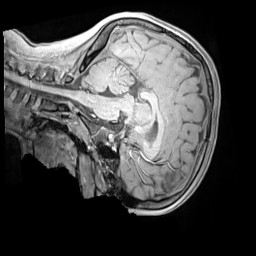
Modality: MP2RAGE
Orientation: sagittal
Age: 9
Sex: female
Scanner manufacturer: siemens
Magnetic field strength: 3 T
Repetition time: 4 s
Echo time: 0.00303 s